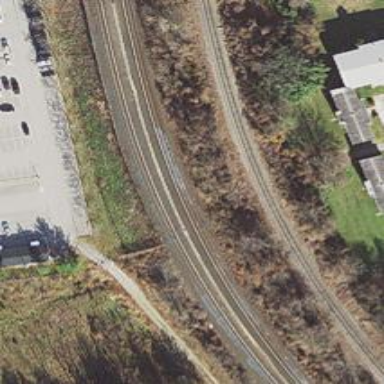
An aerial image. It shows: Rail track with electrification.